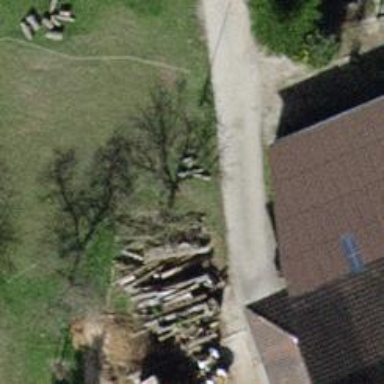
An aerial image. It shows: Single tag "natural: tree."